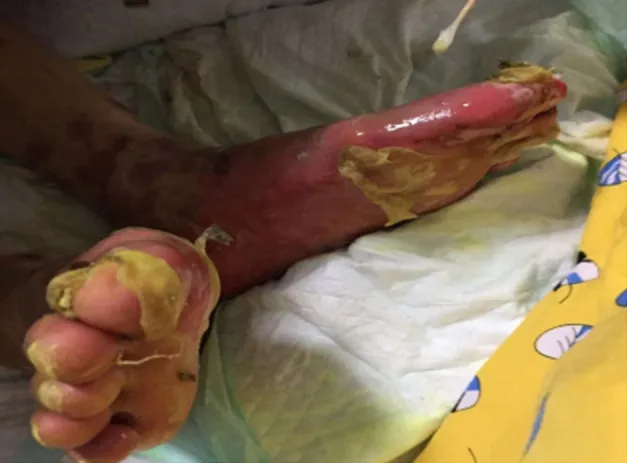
Skin conditions on the feet on the 13th day of hospitalization.
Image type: medical_photograph (other_medical_photograph)